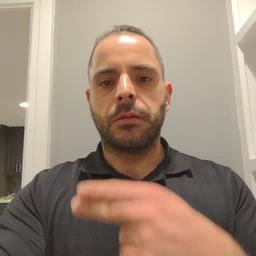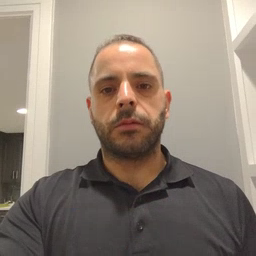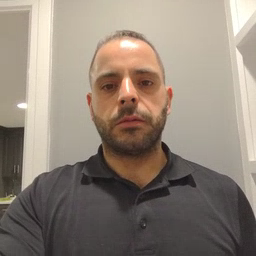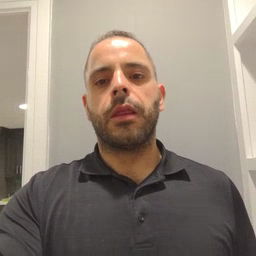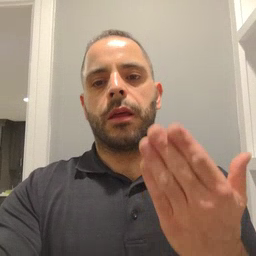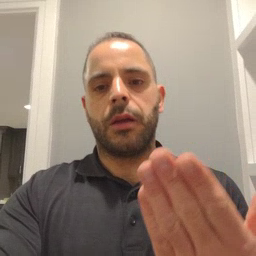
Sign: there